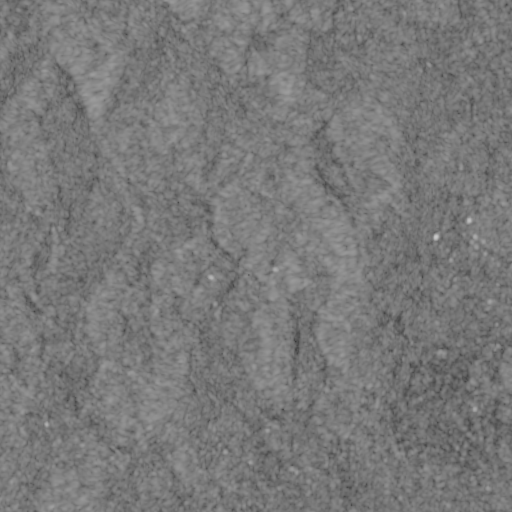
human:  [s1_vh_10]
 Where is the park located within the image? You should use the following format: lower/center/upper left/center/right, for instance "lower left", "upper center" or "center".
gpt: The park is located in the lower right of the image.
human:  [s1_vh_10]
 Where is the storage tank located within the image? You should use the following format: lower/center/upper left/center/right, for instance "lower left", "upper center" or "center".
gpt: The storage tank is located in the lower left of the image.
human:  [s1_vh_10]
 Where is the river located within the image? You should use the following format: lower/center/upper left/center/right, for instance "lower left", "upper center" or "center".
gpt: The river is located in the upper of the image.
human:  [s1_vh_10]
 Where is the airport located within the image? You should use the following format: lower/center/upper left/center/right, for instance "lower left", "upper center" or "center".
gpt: There is no airport in the image.

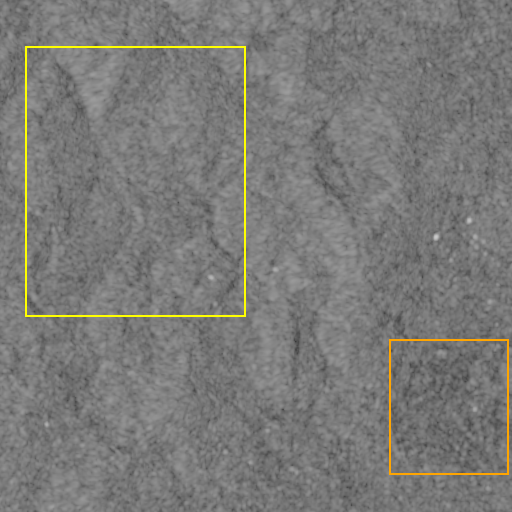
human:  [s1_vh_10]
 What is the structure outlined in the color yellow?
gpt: The structure outlined in yellow is a crop field.
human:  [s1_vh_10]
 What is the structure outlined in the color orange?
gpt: The structure outlined in orange is a park.
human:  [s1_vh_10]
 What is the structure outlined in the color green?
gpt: There is no green outline.